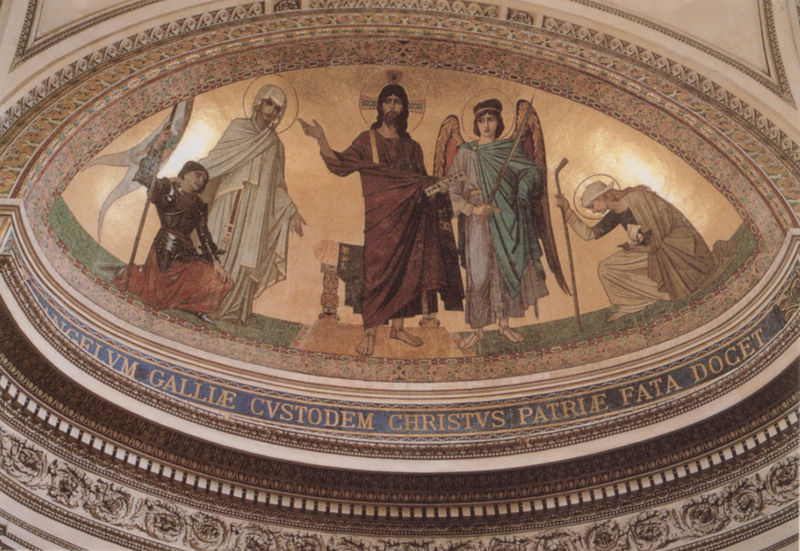
Titel: Le Christ montrant à l'ange de la France les destinées de son peuple, Christus zeigt dem Engel Frankreichs das Schicksal des Volkes
Künstler: Ernest Hébert
Standort: Paris
Institution: Panthéon
Schlagwörter: blau, dunkel, flügel, gemälde, hand, himmel, umhang, weiß, gelb, grün, ocker, braun, frankreich, frau, hell, hintergrund, hut, licht, stuhl, gras, rot, wiese, haube, ornament, teppich, falten, rahmen, stein, bild, hände, kirche, sonne, boden, gewand, gold, mantel, decke, gewänder, rosa, oval, rund, stock, engel, schrift, stab, fahne, flagge, haarband, figuren, kuppel, arch, blue, church, crown, hands, men, red, religious, robes, soldier, sword, thron, throne, white, bench, black, dress, france, green, interior, painting, robe, seat, inschrift, verzierung, flowers, pink, stuck, sandalen, knie, foto, panzer, gewölbe, kreuz, religion, dom, schwert, text, knien, soldat, waffe, mosaik, ritter, rüstung, rolle, fries, schein, gestus, heiligenschein, gesims, nimbus, christus, jesus, untersicht, angel, angels, cloud, man, roman, sky, kniend, mittelalter, apsis, segen, segnen, segnung, chor, kapelle, sun, verbeugung, gebote, heiliger, jeanne d'rc, johanna, kreuzzug, armor, armour, baroque, feet, knight, schriftrolle, scroll, uniform, konche, heilige, deckengemälde, fresko, flat, grass, light, golden, anbeten, hirtenstab, verehrung, jünger, maria, jesu, tunika, hirte, color, purple, erzengel, beard, devil, saint, brau, cross, writing, wings, demut, sakralbau, mary magdalene, virgin, flag, michael, kapitel, flags, ancient, froschperspektive, design, dome, renaissance, rome, latein, lateinisch, apse, cathedral, prayer, chorabschluss, ceiling, art, nineteenth century, foot, museum, würfelfries, gurtbogen, christ, kreuznimbus, legs, apostel, god, sandals, warrior, cane, gabriel, sandal, fata, fresco, shepard, sheperd, shephard, nimben, christian, mary, christianity, saints, father, gesture, kneeling, stick, round, sheperds, shepherd, sandles, pray, bow, staff, wing, frieze, mosaic, mural, praying, vault, latin, angle, guilded, chapel, painted, aureolen, words, orthodox, weapon, kniene, apostle, banner, halo, tile, icon, archangel, holy, catholic, kneel, crook, holy family, virgin mary, wall painting, arcanthus, byzantine, cirlce, goldhinterlegt, goldlettern, jesus christ, joan, joan of arc, johanne von orleans, knoght, kuppelfresko, martyrs, mone, muster, shepehrd, stehen, stucco, stuckring, celing, halos, knelling, kneling, bowing, apostles, presentation, shepherdess, sheperdess, religous, disciples, son of god, solders, messiah, petrus christus, artwork, 15th century, byznatine, teaching, sisteenth chapel, sandales, hale, crhist, mosaid, sisteen chapel, gallle, gallilee, christvs, partie, docet, patriae, custodem, patrie, hesus, ionterior, kristus, cvstodem, disiples, galliae, galle, jeanne d'arc, jeanne, d'arc, st michael, goold, byzantic, roaf, fst, churs, ceiling religious art, renaissance religious art